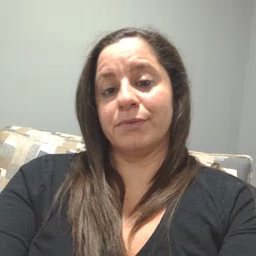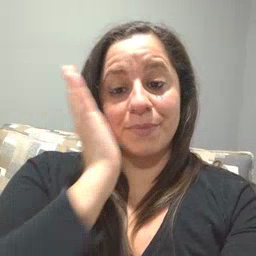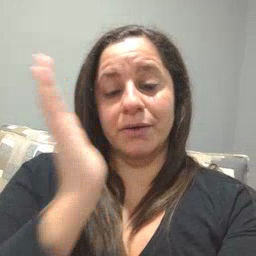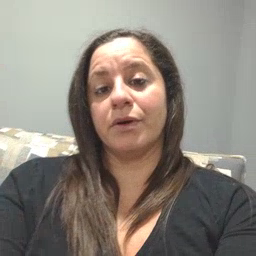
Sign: bed